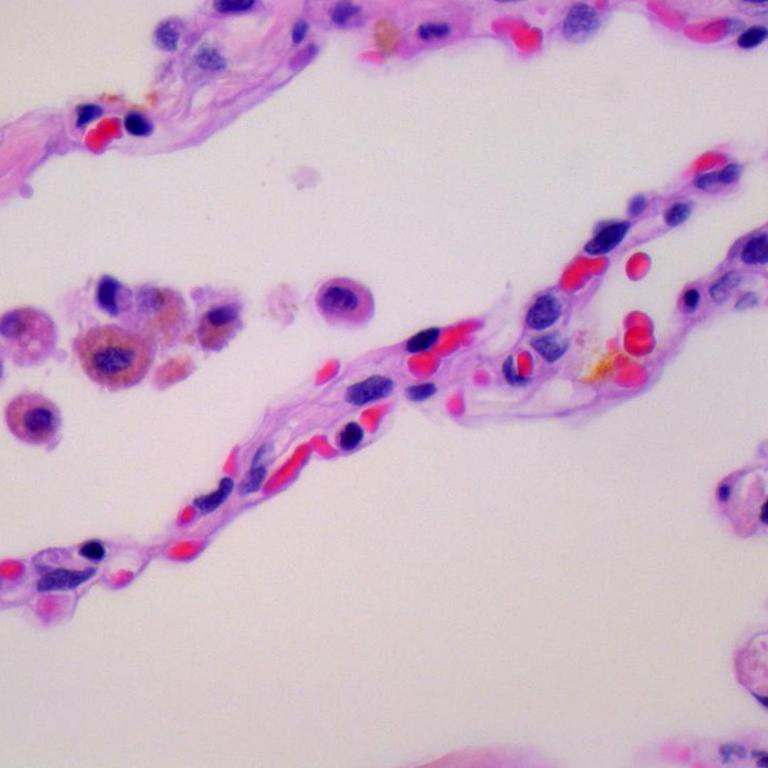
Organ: lung
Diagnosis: benign